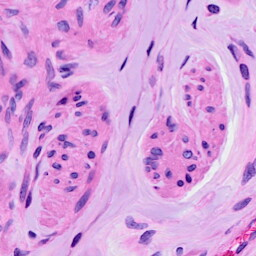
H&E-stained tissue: Ovarian